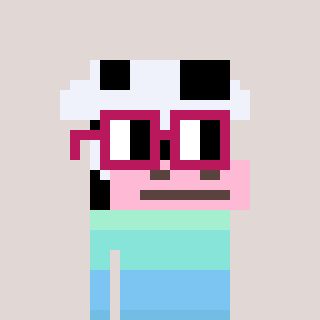
a pixel art character with square dark red glasses, a cow-shaped head and a orange-colored body on a warm background